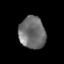
Tissue: prostate
Cell type: Epithelial cells
Senescence score: 0.3401
Nuclear area (px): 836
Mean DAPI intensity: 109.968